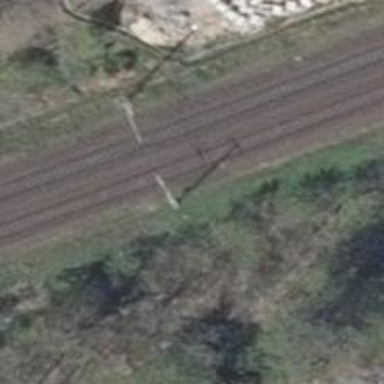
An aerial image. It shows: Railway milestone with catenary mast.